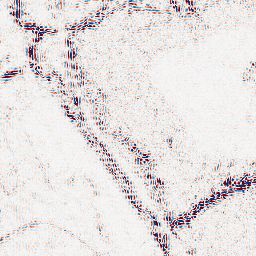
Category: wavelet
Decomposition family: wavelet_dwt
Decomposition parameters: wavelet: db4
level: 2
Upsampling method: bilinear
Upsampling parameters: scale: 8
Upsampling scale: 8